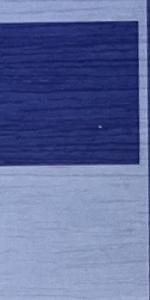
Label: Empty